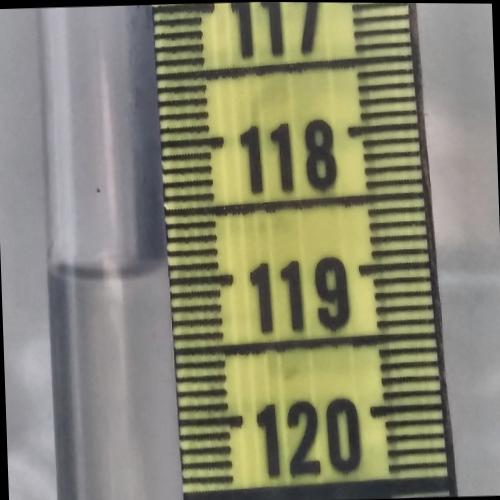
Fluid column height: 118.9 cm